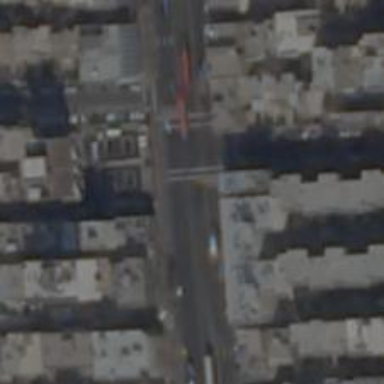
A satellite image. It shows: Marked crossing on the road.